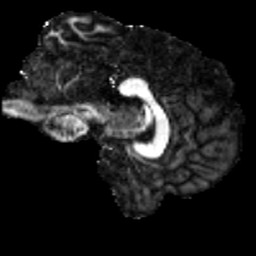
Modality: FA
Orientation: sagittal
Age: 28
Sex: male
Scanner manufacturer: siemens
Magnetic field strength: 3 T
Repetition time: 3.5 s
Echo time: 0.086 s